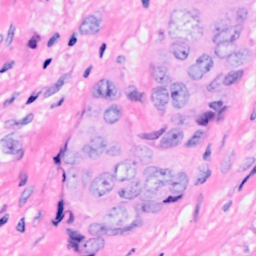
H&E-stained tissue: Breast